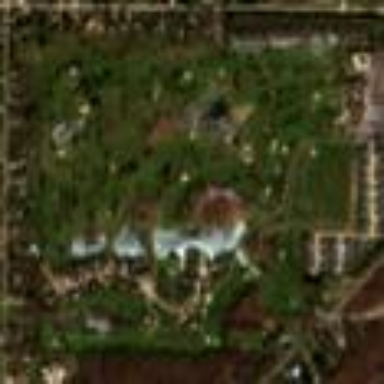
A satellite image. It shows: Golf course surrounded by greenery.